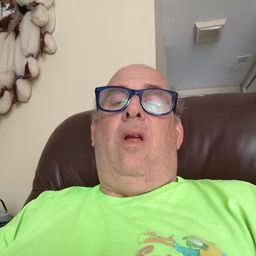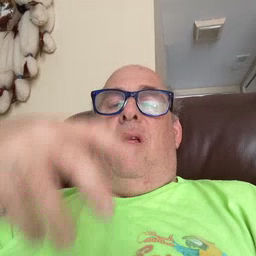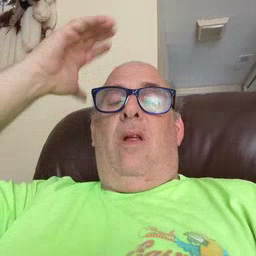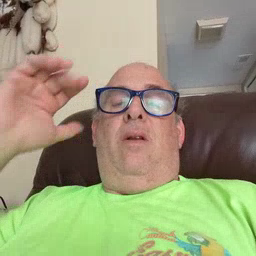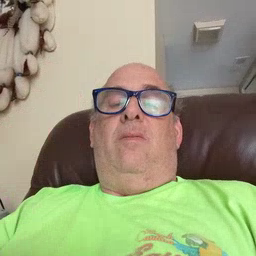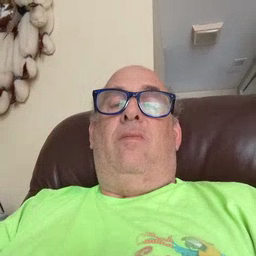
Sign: lion